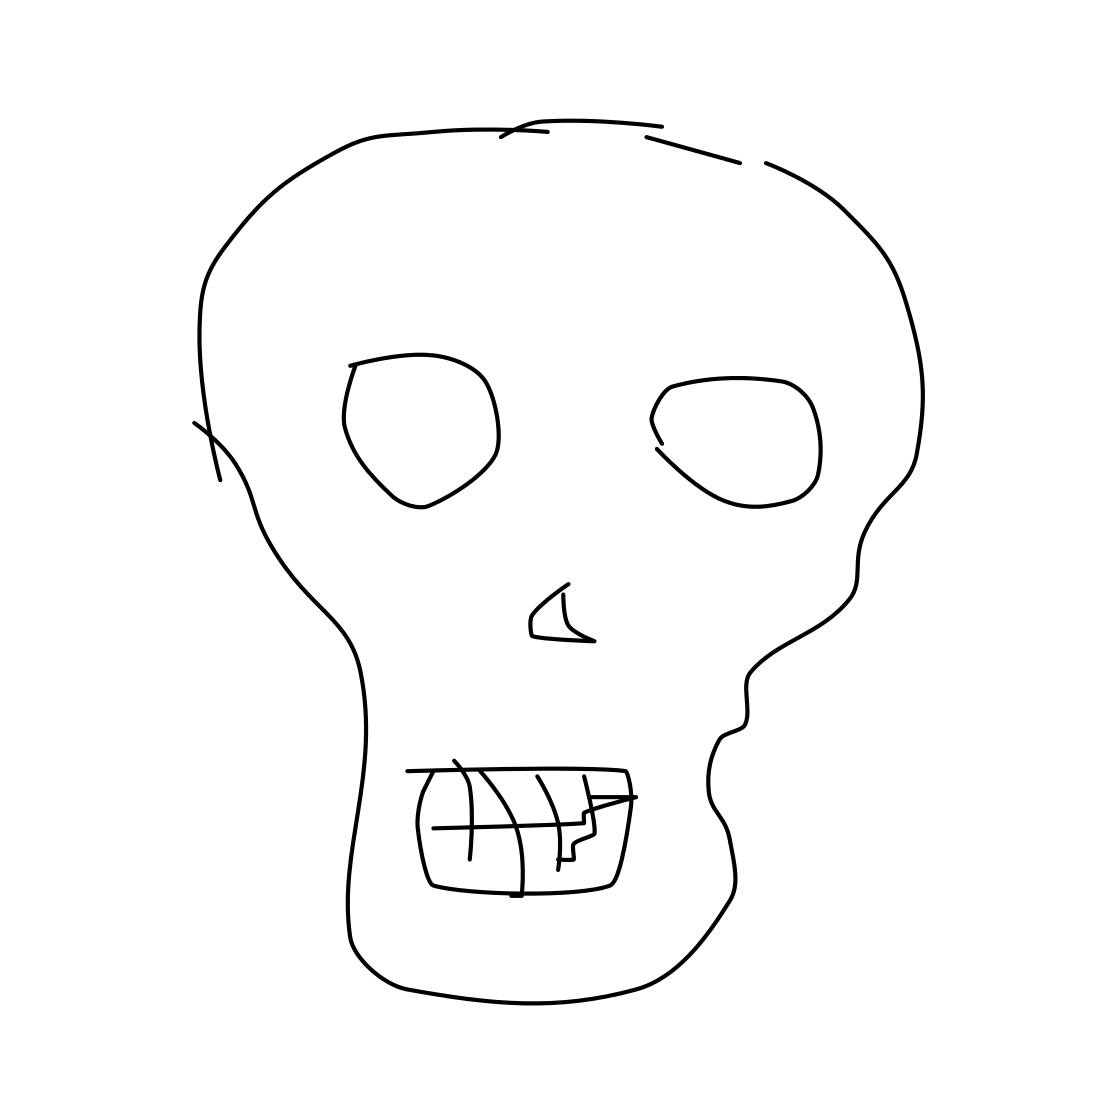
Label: skull